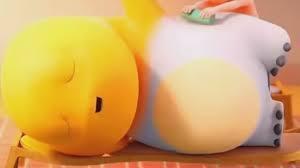
Label: nailong